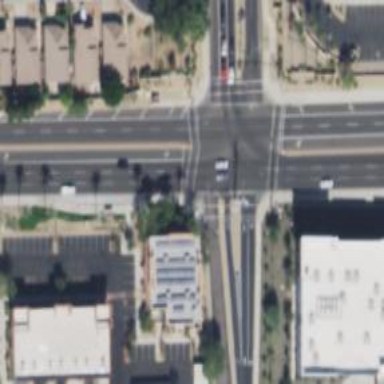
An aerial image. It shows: Solid stop line on the road marking.